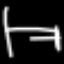
Label: bed